Field crop: tomato
Growth stage: 2
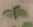
Species: solanum